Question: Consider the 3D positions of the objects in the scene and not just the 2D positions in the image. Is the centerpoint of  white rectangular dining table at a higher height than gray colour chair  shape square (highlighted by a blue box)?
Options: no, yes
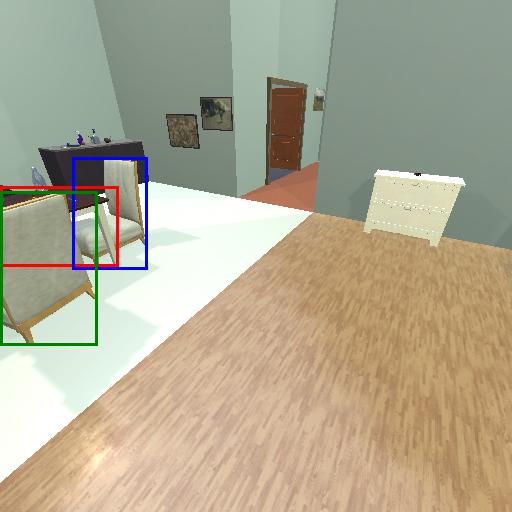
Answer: no